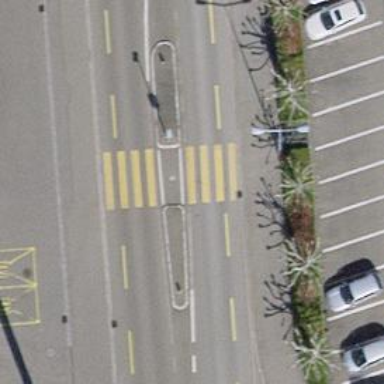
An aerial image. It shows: Zebra crossing on the road.